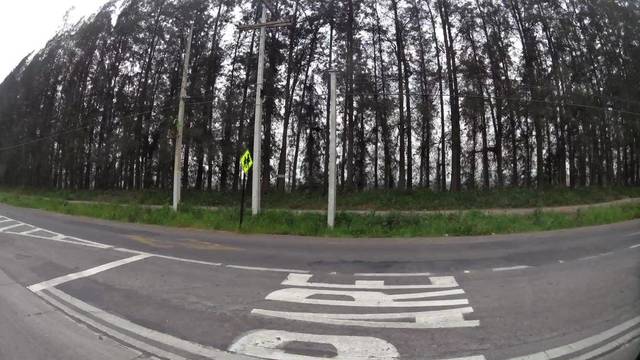
Region: Chile
Coordinates: -33.21, -70.69